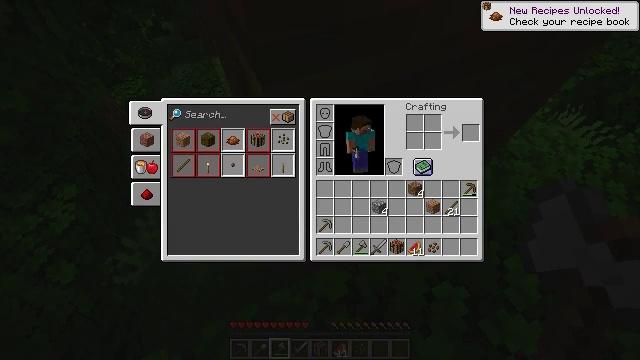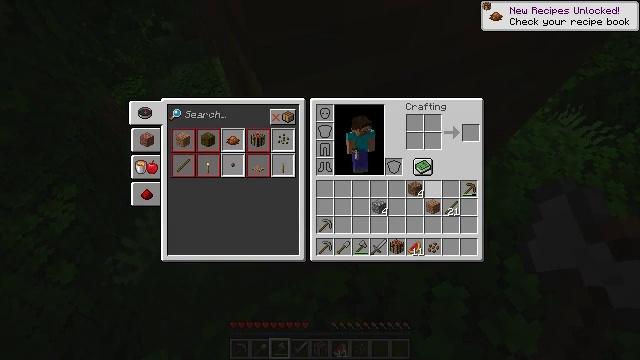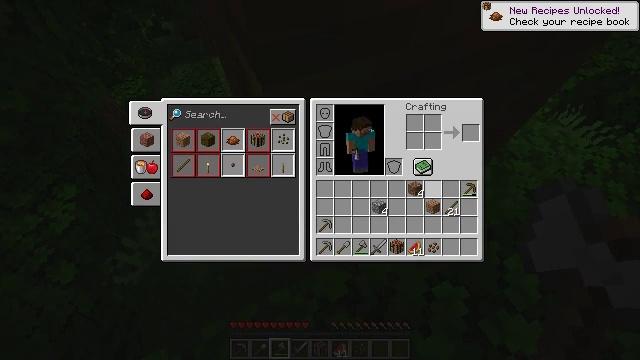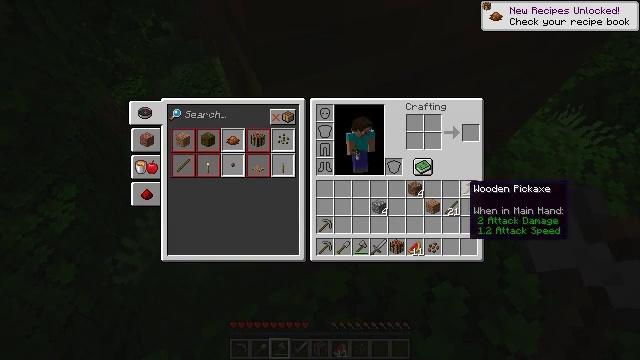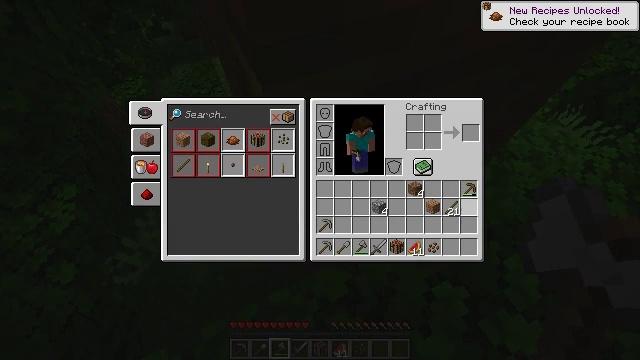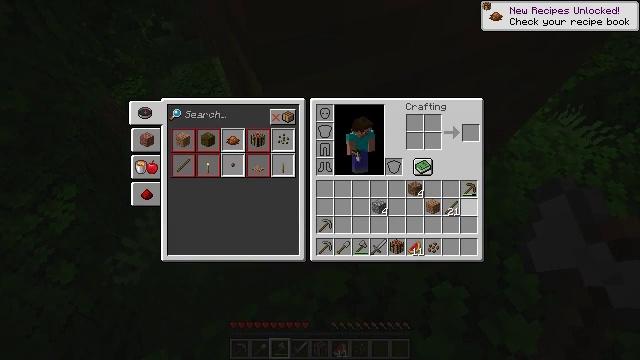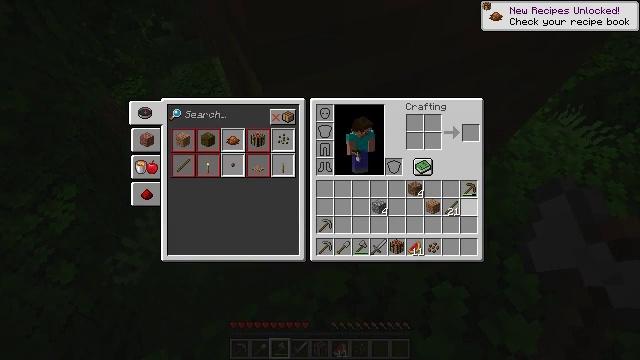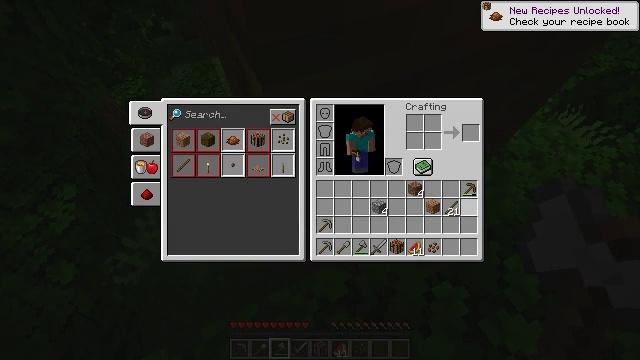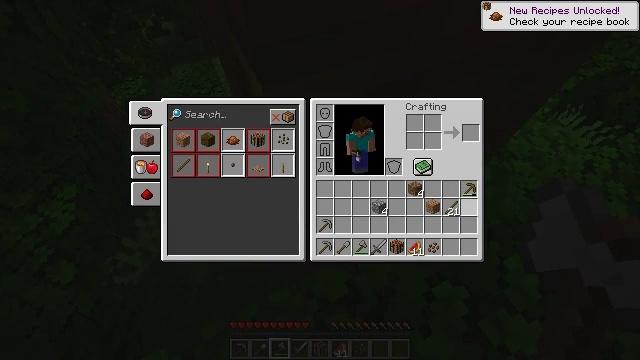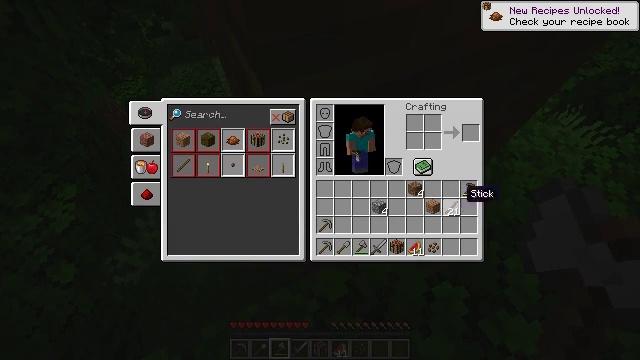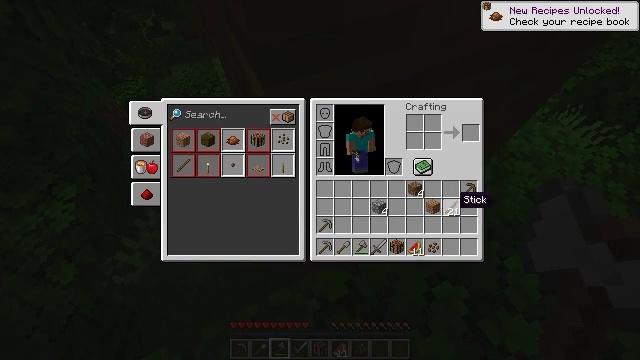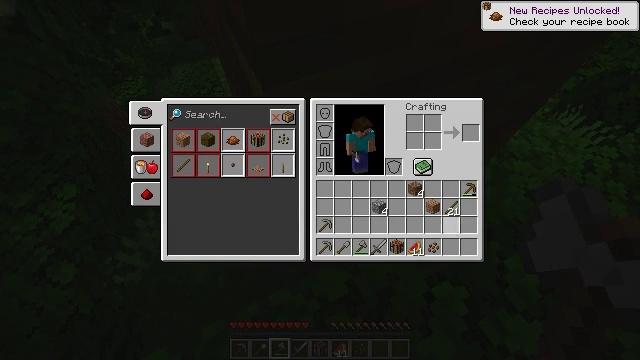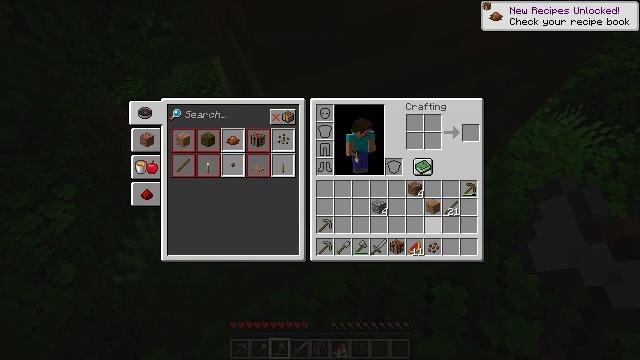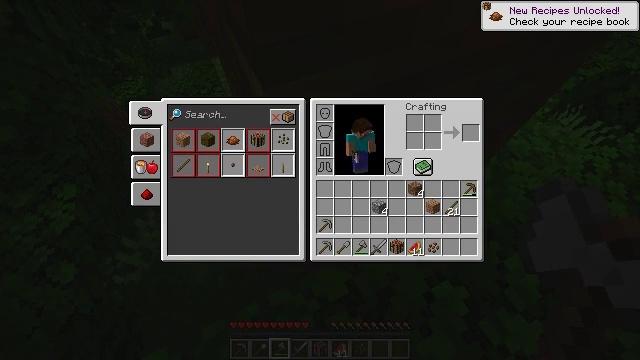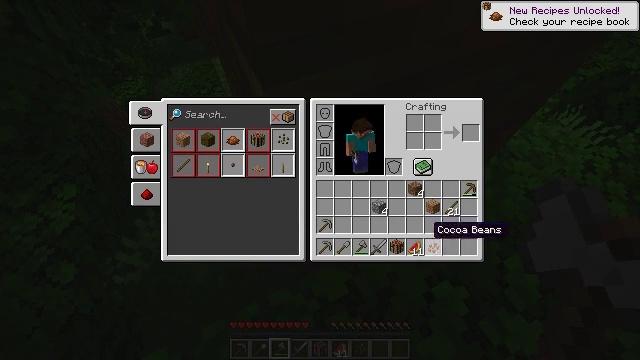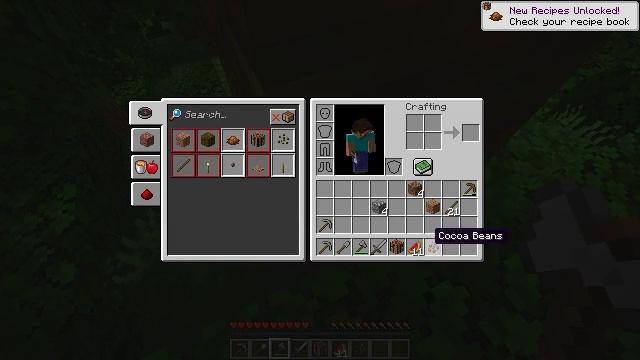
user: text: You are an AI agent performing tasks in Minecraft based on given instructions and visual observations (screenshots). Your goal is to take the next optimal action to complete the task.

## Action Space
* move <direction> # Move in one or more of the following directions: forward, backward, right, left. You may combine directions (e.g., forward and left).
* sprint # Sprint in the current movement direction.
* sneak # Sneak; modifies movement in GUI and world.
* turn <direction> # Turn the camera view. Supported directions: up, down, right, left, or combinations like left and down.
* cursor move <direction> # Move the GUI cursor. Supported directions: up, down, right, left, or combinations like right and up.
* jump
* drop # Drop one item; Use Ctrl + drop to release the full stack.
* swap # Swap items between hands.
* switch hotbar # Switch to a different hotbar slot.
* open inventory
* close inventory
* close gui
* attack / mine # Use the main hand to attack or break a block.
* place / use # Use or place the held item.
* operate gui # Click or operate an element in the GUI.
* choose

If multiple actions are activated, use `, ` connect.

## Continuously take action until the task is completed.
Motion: motion action
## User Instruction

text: Harvest melon from the farm.
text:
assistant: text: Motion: no_op
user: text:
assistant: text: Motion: cursor move right
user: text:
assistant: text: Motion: cursor move right and down
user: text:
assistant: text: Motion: no_op
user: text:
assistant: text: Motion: no_op
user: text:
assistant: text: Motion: no_op
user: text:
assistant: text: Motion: no_op
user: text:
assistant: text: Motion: no_op
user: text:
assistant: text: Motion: no_op
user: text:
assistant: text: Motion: cursor move left
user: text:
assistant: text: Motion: cursor move left and down
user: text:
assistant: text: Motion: cursor move left and down
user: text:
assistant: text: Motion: no_op
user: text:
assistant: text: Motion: no_op
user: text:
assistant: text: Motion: no_op
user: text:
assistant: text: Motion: no_op
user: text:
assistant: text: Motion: no_op
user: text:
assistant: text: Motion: no_op
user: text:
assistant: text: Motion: operate gui
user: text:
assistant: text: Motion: operate gui
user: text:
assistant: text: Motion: cursor move up
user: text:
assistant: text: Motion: cursor move up
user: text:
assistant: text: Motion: cursor move up
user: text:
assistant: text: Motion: cursor move up
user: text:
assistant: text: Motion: no_op
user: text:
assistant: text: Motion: operate gui
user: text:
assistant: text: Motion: operate gui
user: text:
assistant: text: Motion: operate gui
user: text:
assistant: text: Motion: no_op
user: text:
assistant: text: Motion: no_op